Aerial crown-view tile of a tropical tree (Barro Colorado Island, Panama), acquired 20240716:
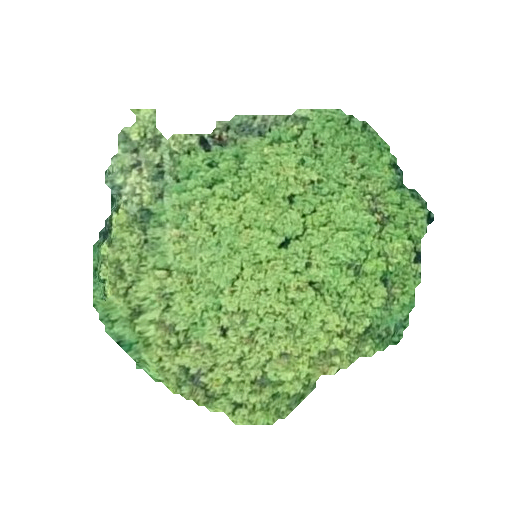
Species: Pouteria stipitata
GBIF accepted scientific name: Pouteria stipitata
Crown area: 124.925 m²